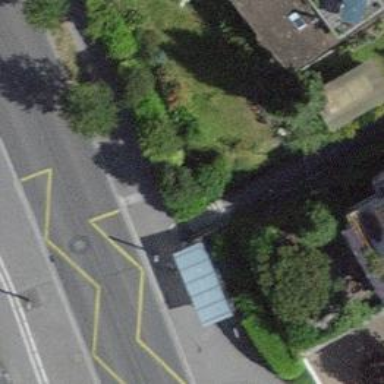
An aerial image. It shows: Asphalt platform with shelter for public transport.